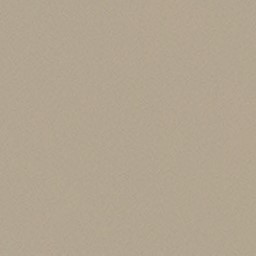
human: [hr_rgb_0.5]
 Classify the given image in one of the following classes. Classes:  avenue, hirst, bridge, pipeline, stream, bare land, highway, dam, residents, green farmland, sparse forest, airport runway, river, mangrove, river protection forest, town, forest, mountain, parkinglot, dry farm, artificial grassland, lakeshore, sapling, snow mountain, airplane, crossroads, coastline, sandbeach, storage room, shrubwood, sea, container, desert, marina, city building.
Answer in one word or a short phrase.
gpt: desert